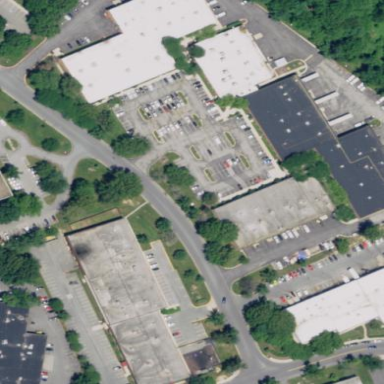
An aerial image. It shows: Commercial area.